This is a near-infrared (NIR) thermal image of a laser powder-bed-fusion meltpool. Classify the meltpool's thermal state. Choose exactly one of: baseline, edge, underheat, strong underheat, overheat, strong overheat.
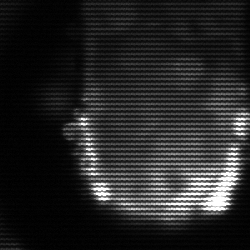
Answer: baseline